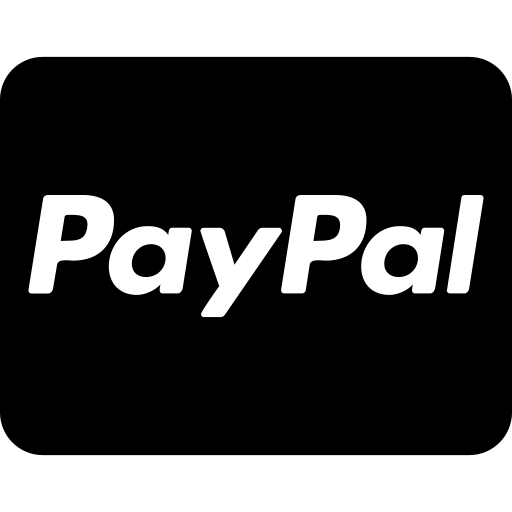
Tags: icon, FontAwesome, fa-icon, brand, cc, paypal